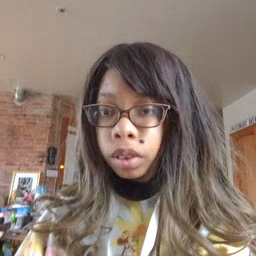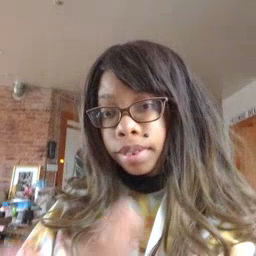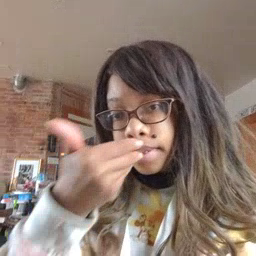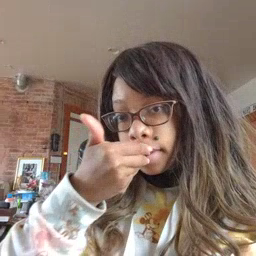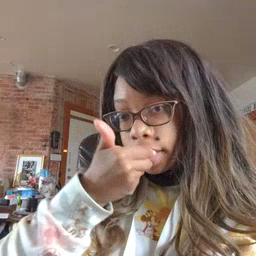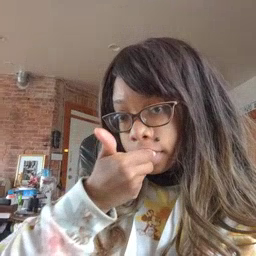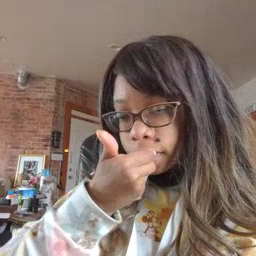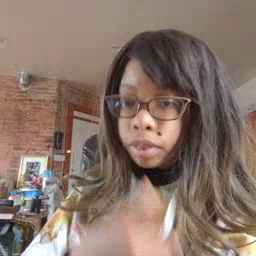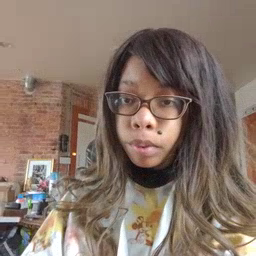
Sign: pizza